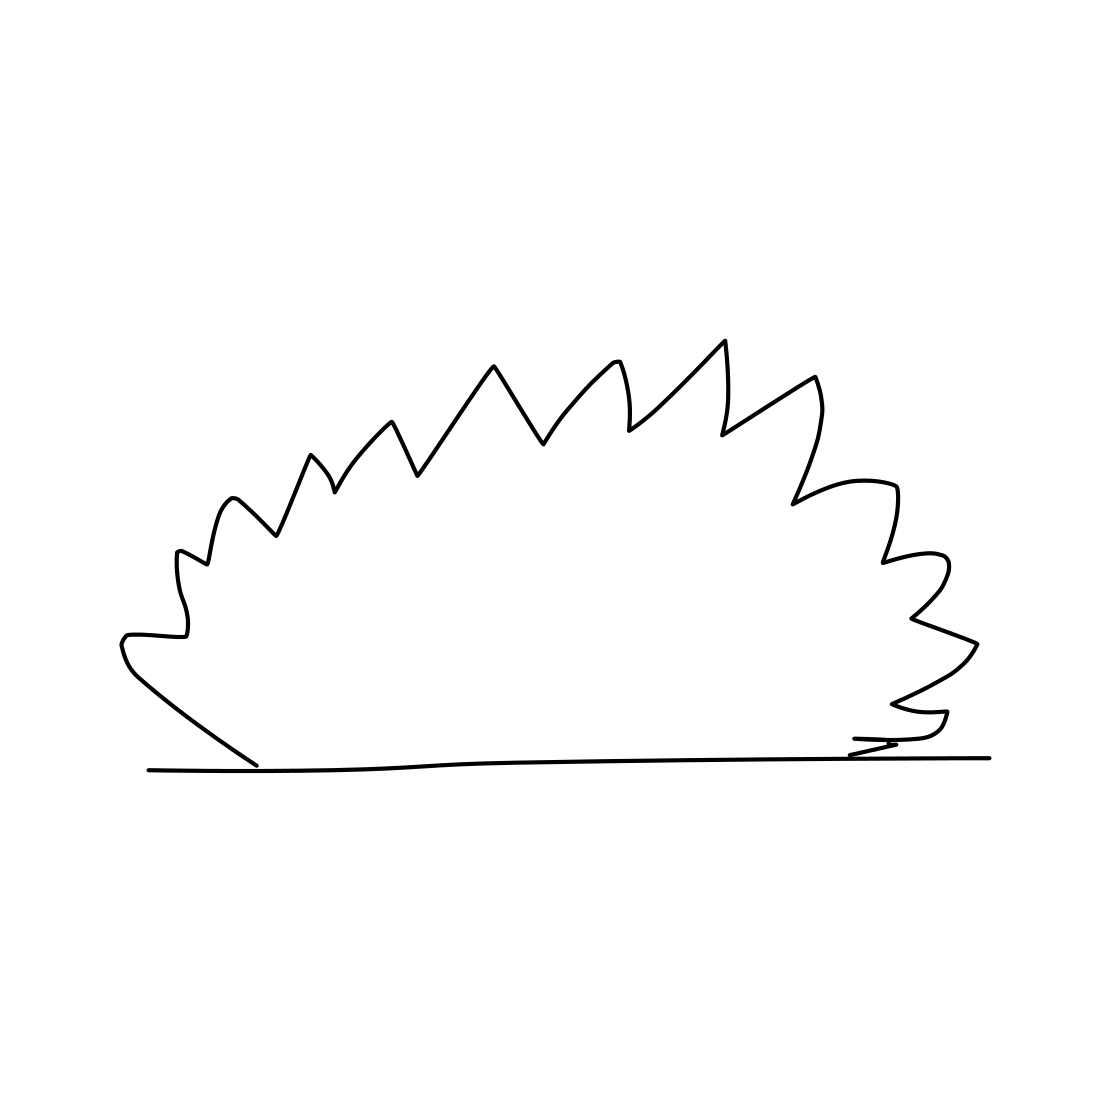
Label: bush